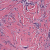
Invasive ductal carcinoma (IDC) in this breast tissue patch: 1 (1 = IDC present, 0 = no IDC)